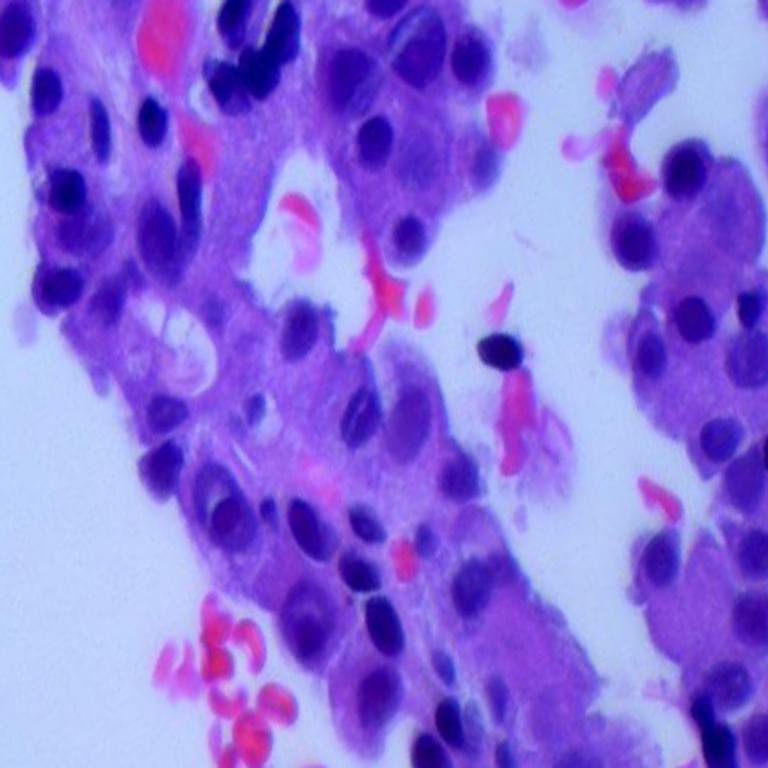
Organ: lung
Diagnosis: adenocarcinomas